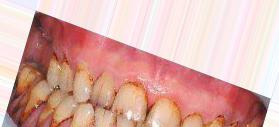
Condition: Tooth Discoloration